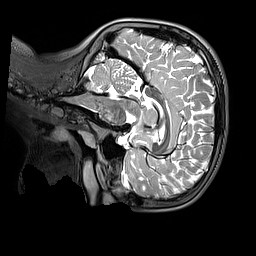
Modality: T2w
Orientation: sagittal
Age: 9
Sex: male
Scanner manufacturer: siemens
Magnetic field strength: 3 T
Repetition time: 3.2 s
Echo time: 0.408 s